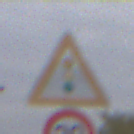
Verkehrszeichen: Lichtzeichenanlage
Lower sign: Geschwindigkeit30
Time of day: Midday
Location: Outdoor (Suburban)
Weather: Overcast
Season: NotSpecified
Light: Natural